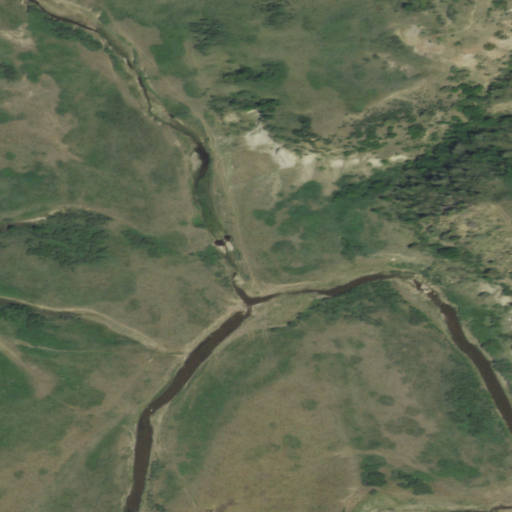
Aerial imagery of valley in North Dakota named Foreman Coulee containing shrub and mixed forest